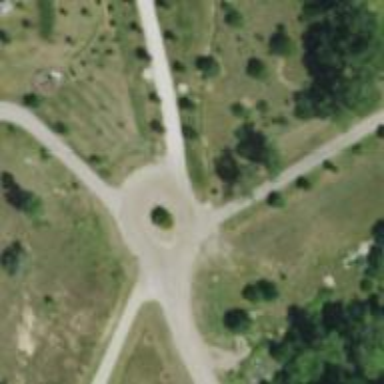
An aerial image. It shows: Turning loop on the road.